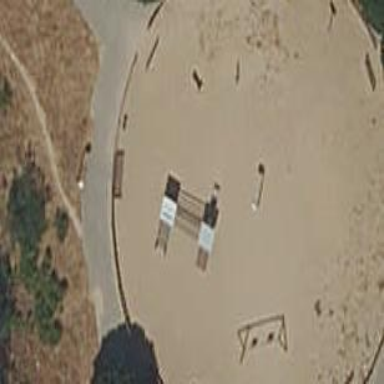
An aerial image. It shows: Playground with sandy surface.